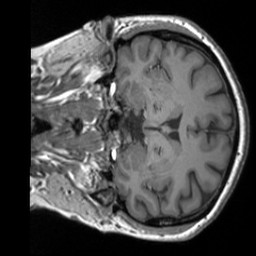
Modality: T1w
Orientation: coronal
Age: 47
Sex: female
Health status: healthy